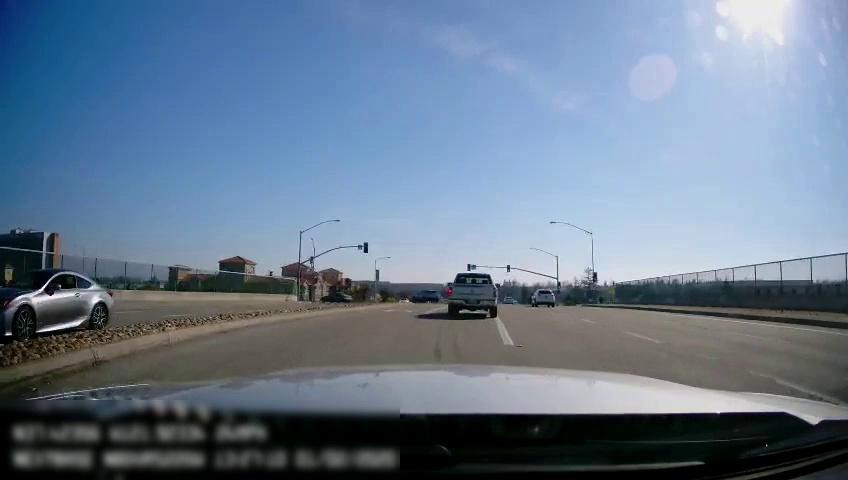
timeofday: Day
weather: Sunny
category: Drivable Space
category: Drivable Space
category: Vehicles | Car
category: Vehicles | SUV
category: Vehicles | SUV
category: Vehicles | SUV
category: Vehicles | Car
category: Vehicles | Truck
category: Lanes | Current Lane
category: Lanes | Current Lane
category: Lanes | Current Lane
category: Lanes | Alternate Lane
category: Lanes | Opposite Lane
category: Lanes | Opposite Lane
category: Traffic | Lights
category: Traffic | Lights